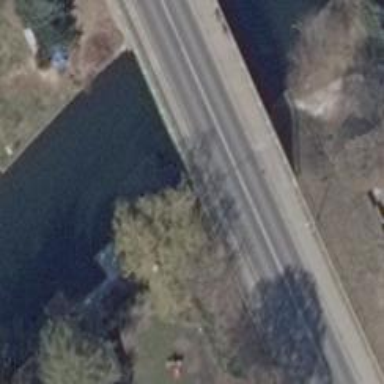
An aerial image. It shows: Secondary road with asphalt surface passing over bridge. The road has separate sidewalks on both sides.